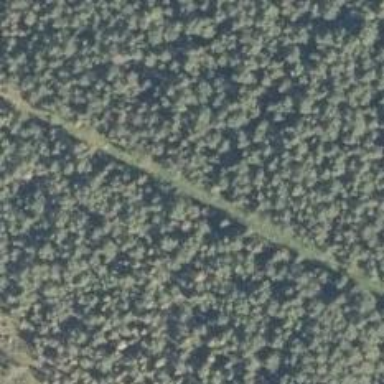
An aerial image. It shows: Path.